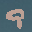
Label: 9